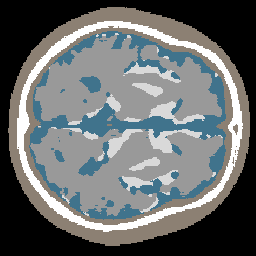
Label: no_lesion